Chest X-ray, AP view. Patient: 64 years old, sex M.
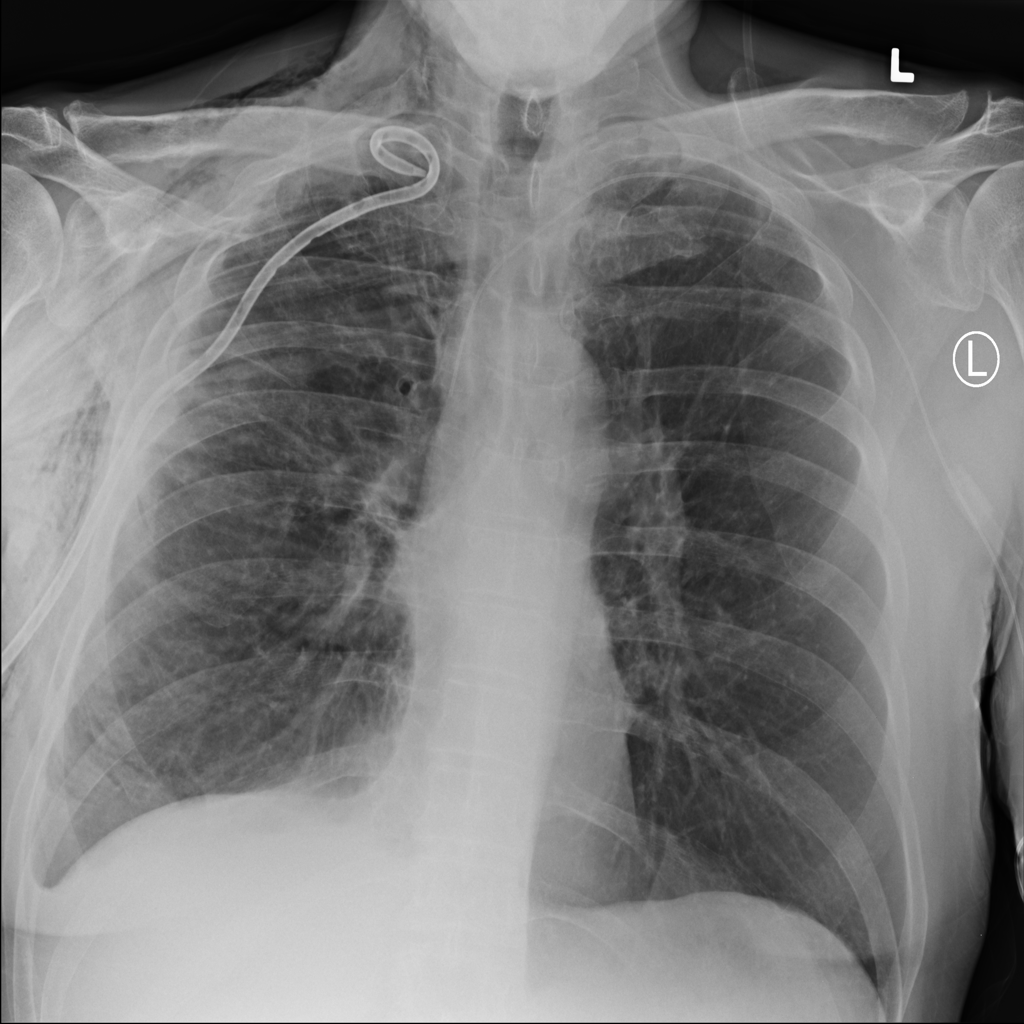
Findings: Effusion, Emphysema, Pneumothorax